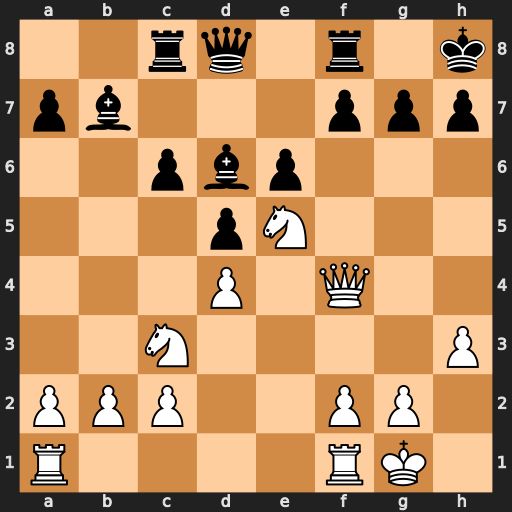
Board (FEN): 2rq1r1k/pb3ppp/2pbp3/3pN3/3P1Q2/2N4P/PPP2PP1/R4RK1
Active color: w
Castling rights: -
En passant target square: -
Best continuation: Nxf7+ Rxf7 Qxf7